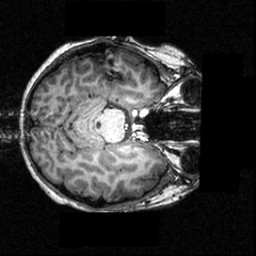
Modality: T1w
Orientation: axial
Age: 23
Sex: female
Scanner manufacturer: siemens
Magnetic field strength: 3.951 T
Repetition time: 1.5 s
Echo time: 0.00335 s